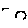
Label: hexagon